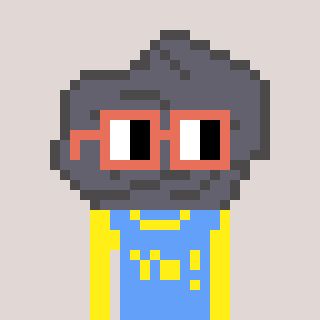
a pixel art character with square orange glasses, a rock-shaped head and a blue-colored body on a warm background